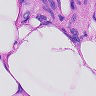
Metastatic tissue present: yes